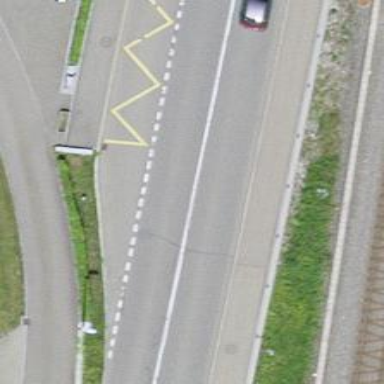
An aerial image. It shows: Bus stop with stop position for public transport.